Interaction volume radius: 10 \u00c5
Interaction volume height: 15 \u00c5
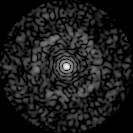
Disorder parameter: 0.8066